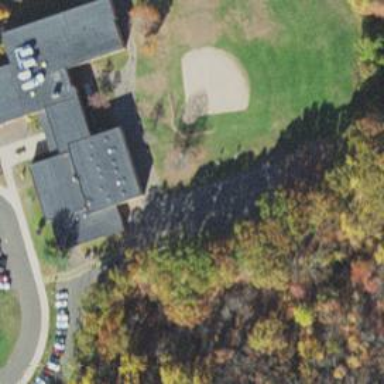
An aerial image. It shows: School.